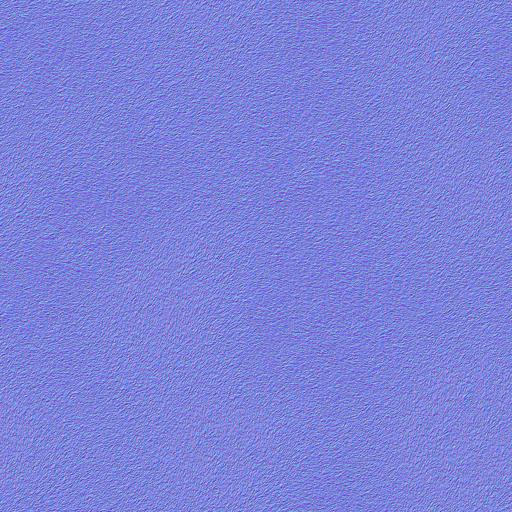
blue carpet mat rug white